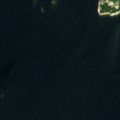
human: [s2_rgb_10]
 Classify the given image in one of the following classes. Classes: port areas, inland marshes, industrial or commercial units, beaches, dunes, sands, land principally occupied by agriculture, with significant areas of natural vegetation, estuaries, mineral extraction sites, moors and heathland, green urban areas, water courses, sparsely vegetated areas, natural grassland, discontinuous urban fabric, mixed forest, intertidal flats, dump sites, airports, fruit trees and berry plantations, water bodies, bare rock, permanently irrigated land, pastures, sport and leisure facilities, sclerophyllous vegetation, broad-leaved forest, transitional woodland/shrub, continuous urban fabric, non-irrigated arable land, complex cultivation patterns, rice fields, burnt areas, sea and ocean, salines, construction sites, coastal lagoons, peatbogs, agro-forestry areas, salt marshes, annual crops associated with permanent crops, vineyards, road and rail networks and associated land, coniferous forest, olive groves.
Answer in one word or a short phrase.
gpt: sea and ocean